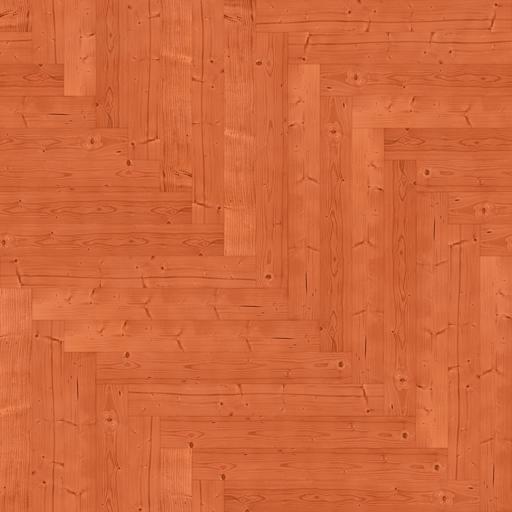
Tags: floor flooring herringbone parquet wood wooden